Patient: sex M, age 55
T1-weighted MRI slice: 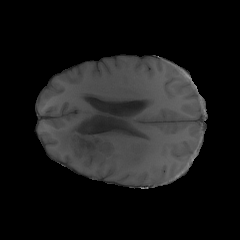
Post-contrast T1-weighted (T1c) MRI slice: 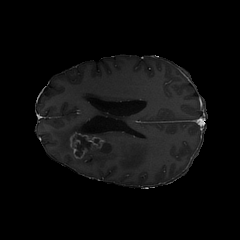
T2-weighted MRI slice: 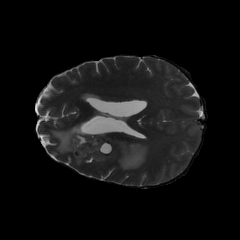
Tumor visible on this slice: yes
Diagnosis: Glioblastoma, IDH-wildtype
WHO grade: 4